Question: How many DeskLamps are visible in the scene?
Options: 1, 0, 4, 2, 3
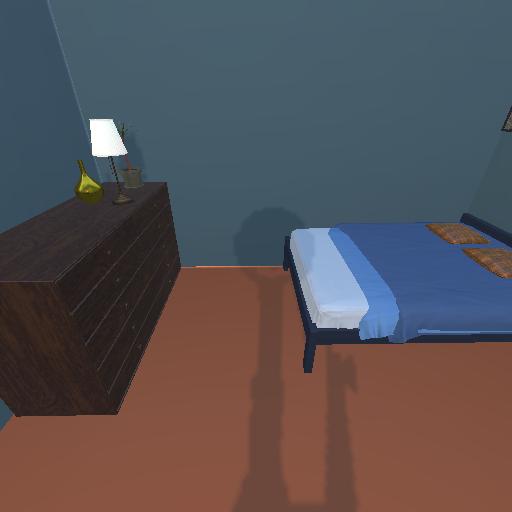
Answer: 1